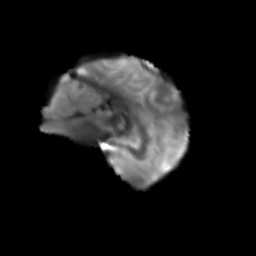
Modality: T2w
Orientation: sagittal
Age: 77
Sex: female
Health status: ill
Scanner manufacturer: siemens
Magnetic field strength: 3 T
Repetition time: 8.7 s
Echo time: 0.11 s